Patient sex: M
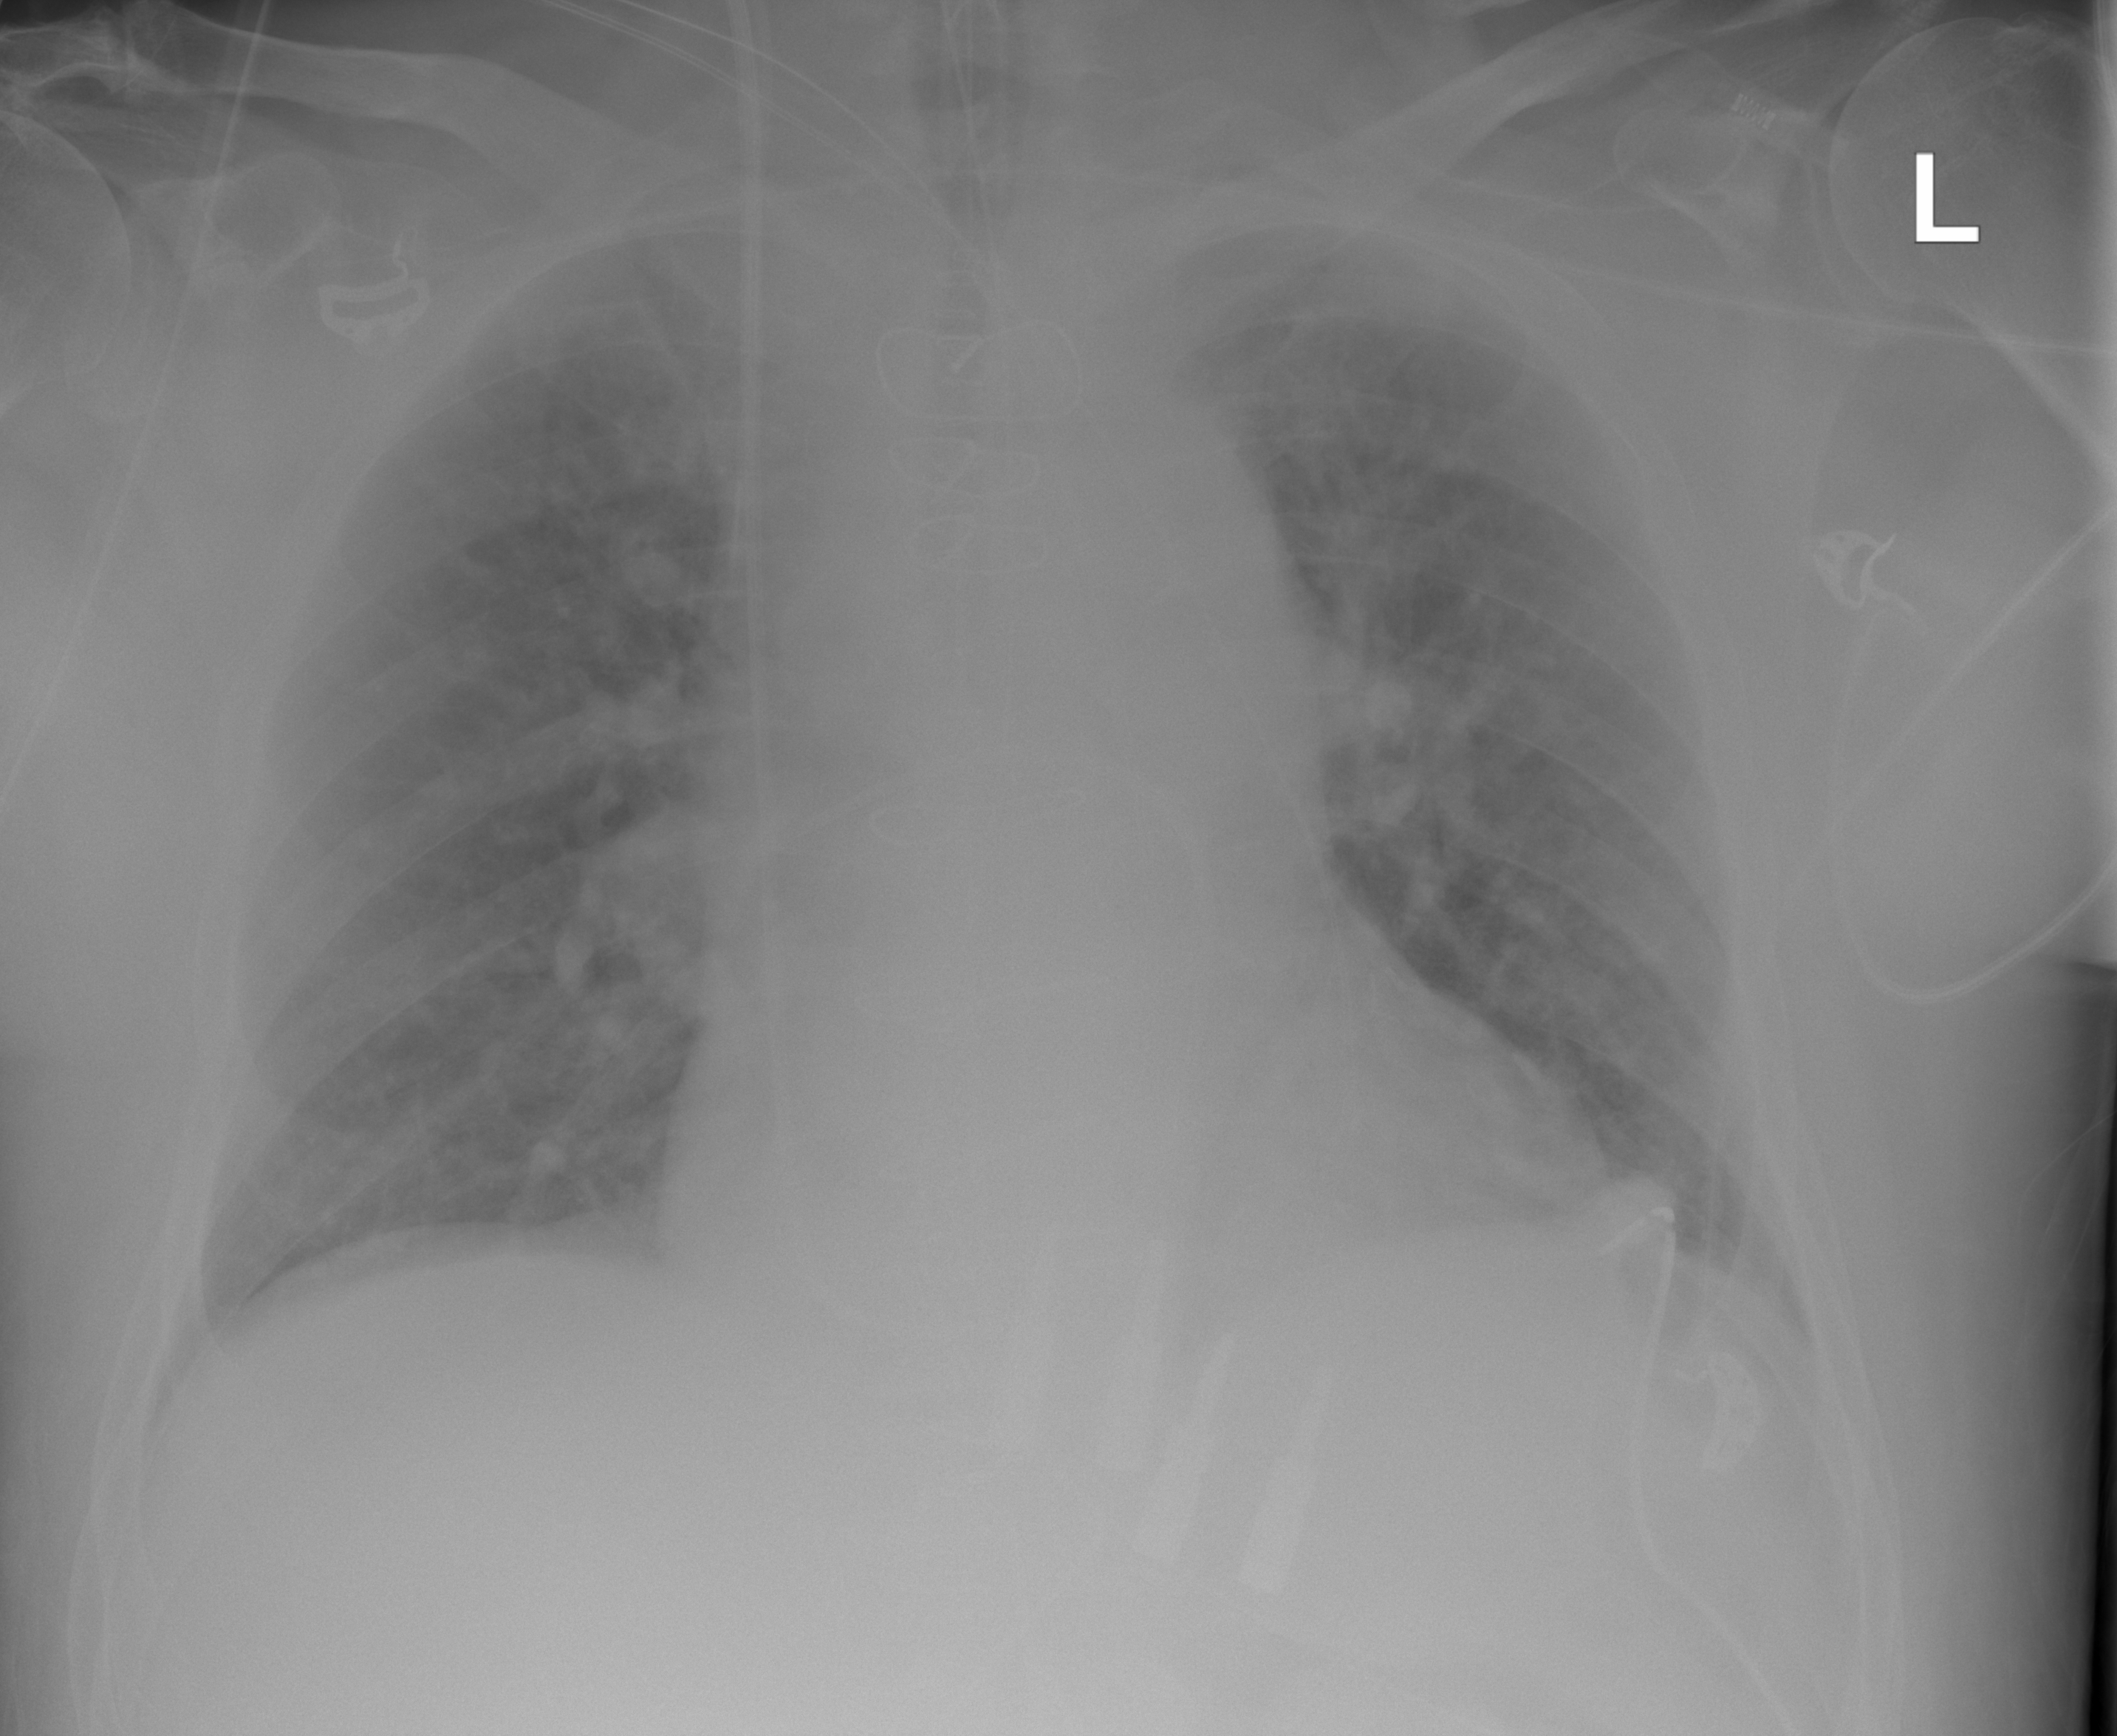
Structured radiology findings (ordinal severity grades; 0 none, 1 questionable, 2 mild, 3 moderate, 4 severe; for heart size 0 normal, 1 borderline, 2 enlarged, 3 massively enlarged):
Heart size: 2
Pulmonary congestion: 0
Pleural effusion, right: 0
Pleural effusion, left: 0
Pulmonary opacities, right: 0
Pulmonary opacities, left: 0
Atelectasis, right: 0
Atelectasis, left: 2